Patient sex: M
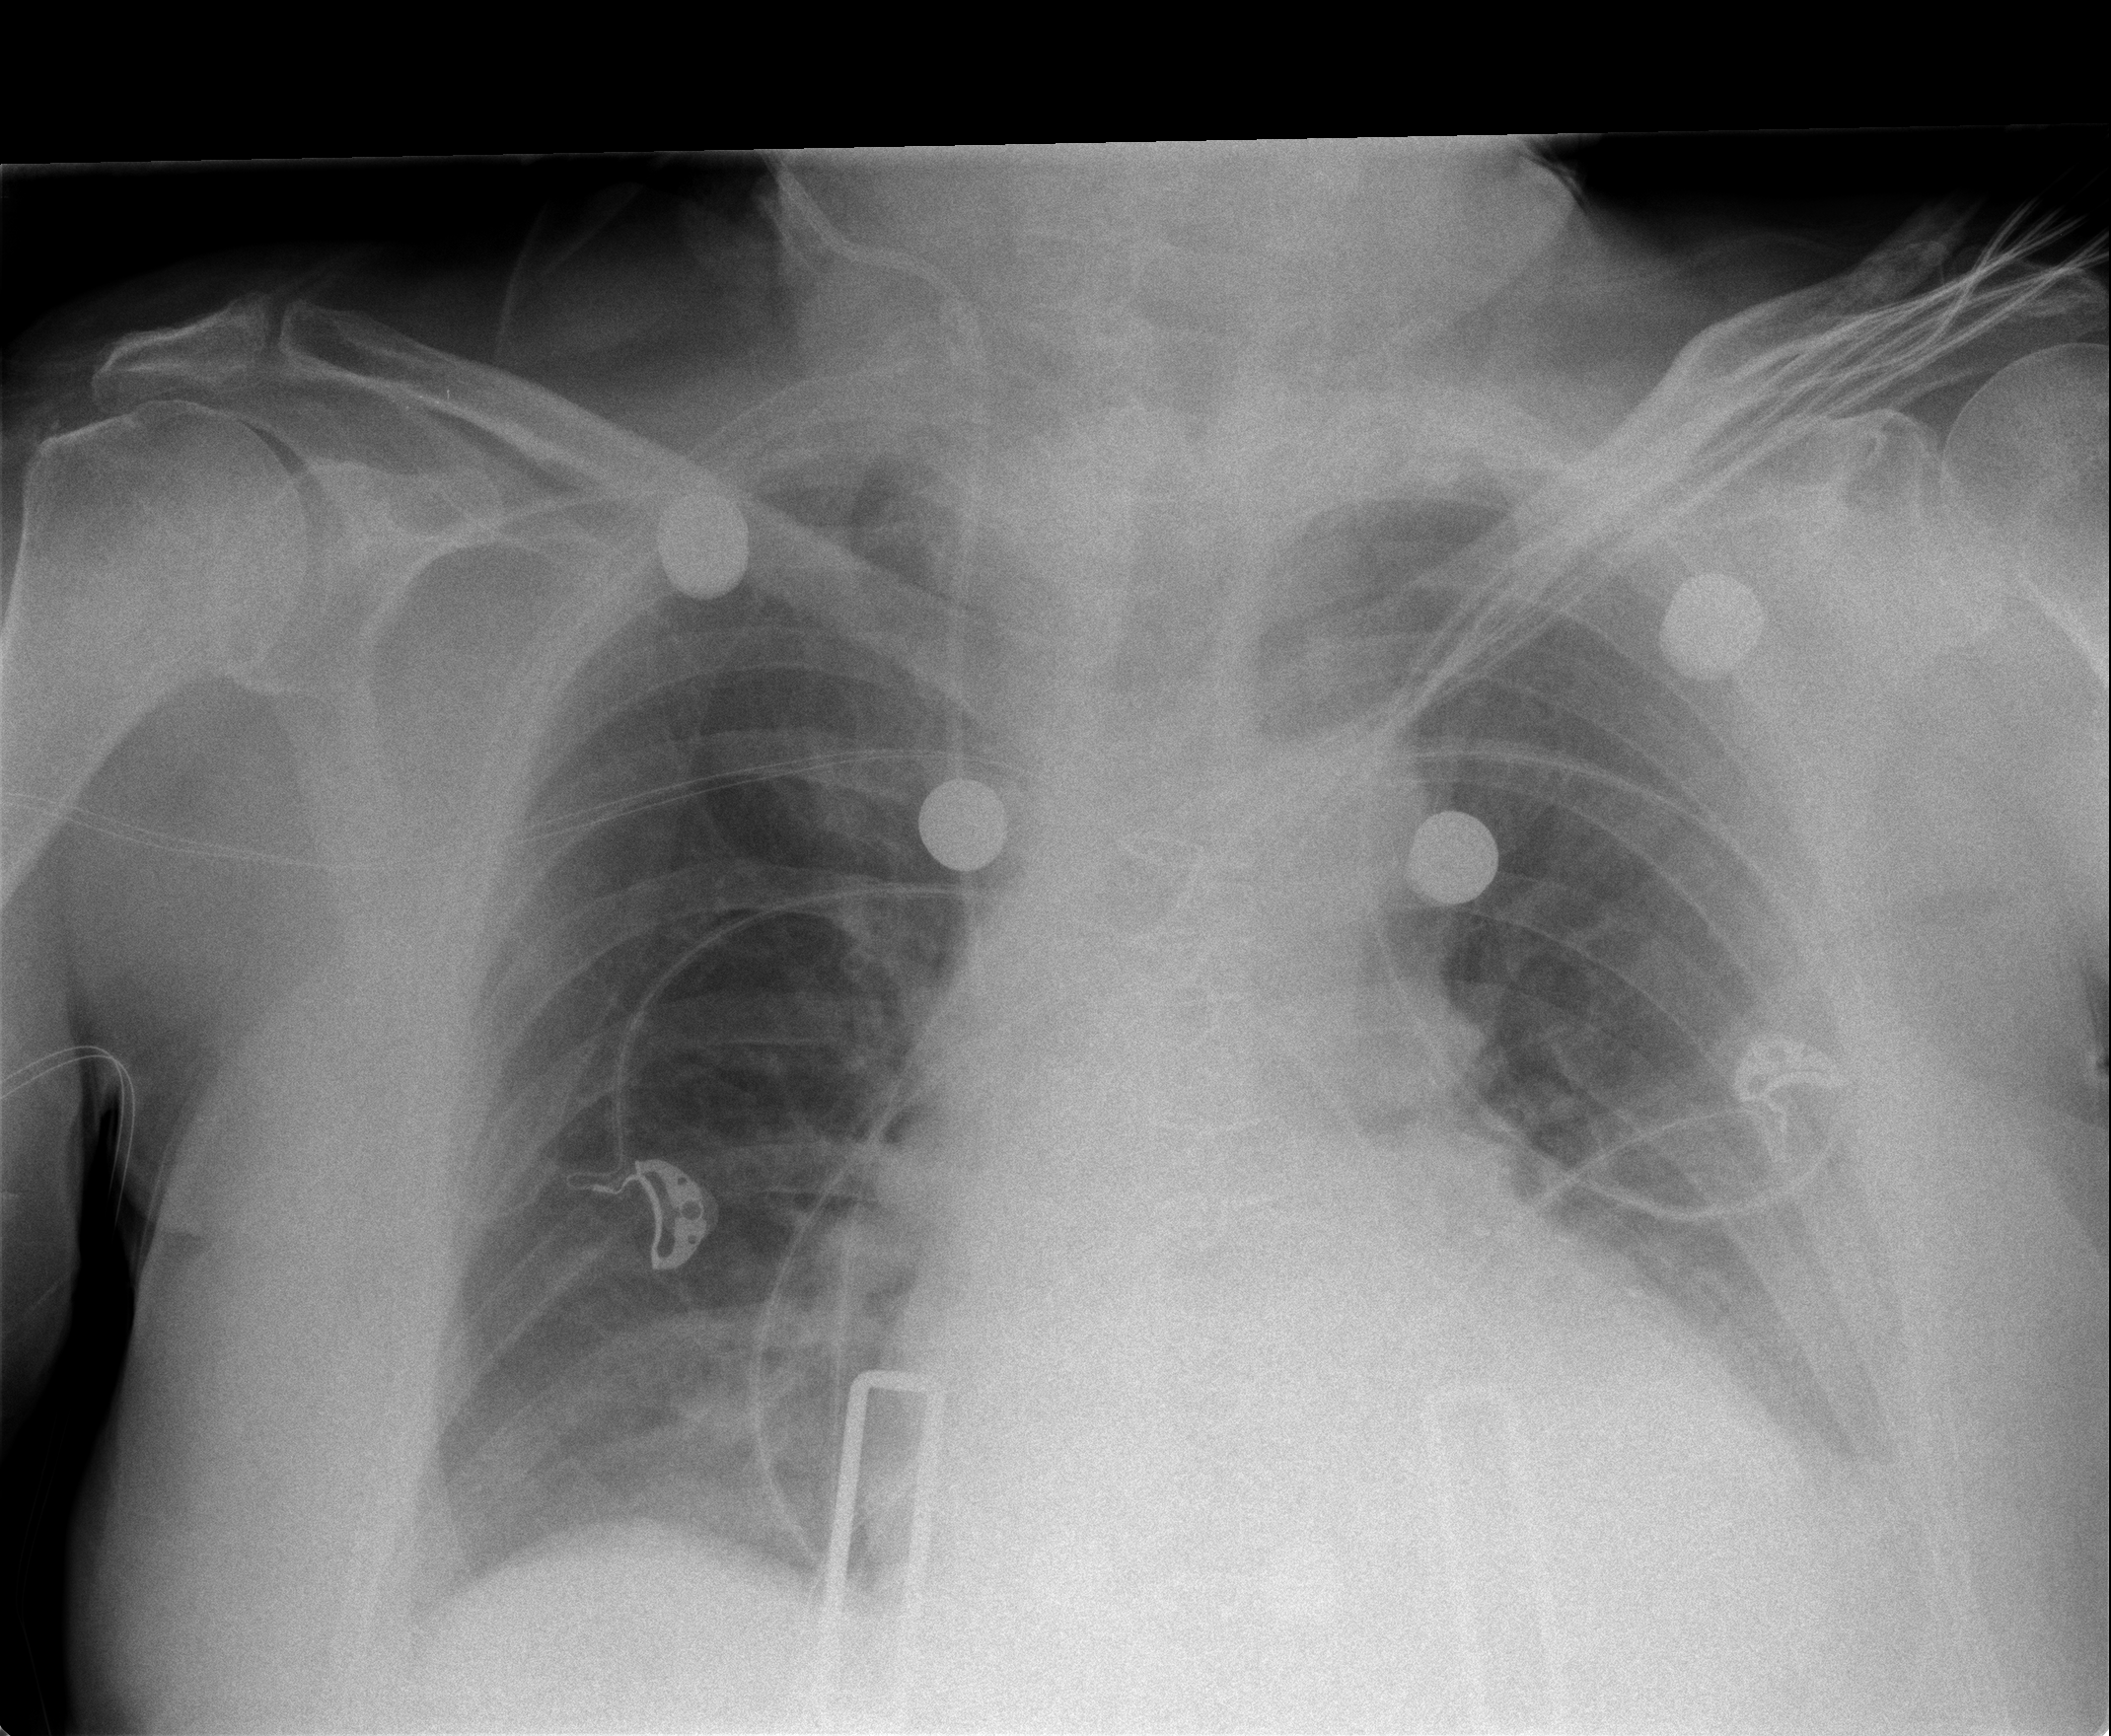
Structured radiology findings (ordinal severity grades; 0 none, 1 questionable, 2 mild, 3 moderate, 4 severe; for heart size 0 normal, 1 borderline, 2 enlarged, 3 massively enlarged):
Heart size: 2
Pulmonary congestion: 2
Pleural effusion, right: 1
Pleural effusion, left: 1
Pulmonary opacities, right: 0
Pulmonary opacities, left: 0
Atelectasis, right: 2
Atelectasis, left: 2